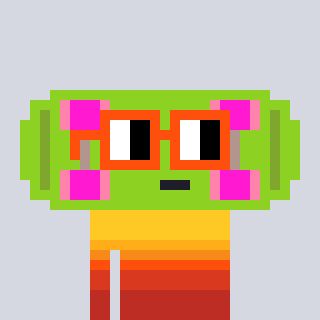
a pixel art character with square orange glasses, a skateboard-shaped head and a darkbrown-colored body on a cool background